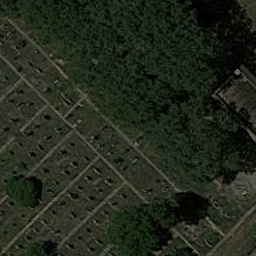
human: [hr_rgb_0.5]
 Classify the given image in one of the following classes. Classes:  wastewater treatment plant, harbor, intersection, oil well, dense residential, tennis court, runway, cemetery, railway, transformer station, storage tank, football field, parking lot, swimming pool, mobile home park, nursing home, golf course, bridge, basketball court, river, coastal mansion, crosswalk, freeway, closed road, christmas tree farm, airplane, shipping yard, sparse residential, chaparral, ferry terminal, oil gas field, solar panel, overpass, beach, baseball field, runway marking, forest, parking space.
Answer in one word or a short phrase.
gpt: cemetery